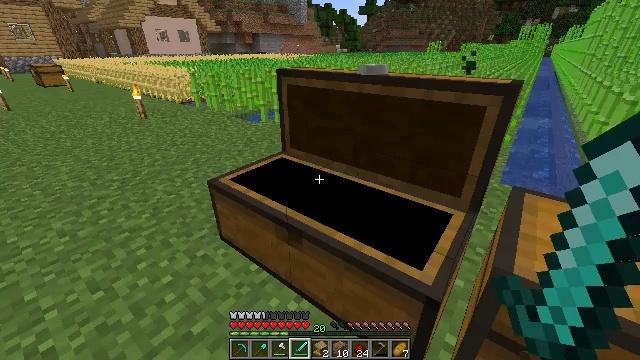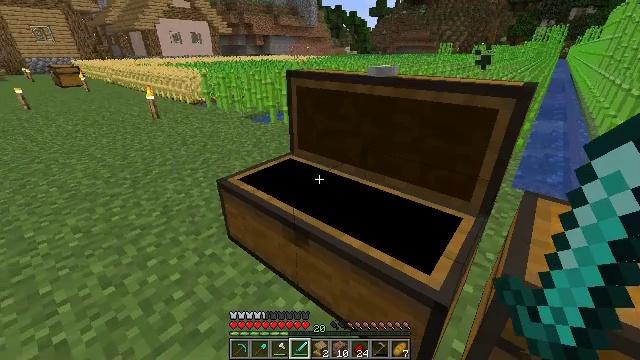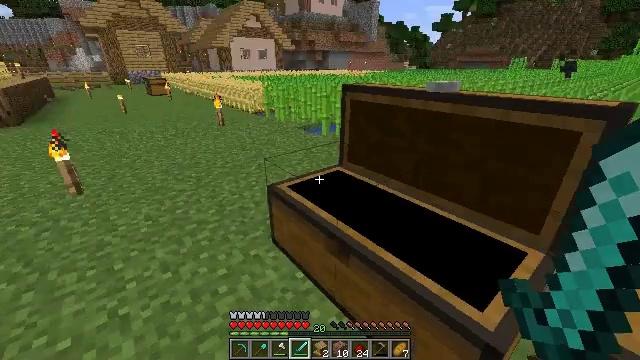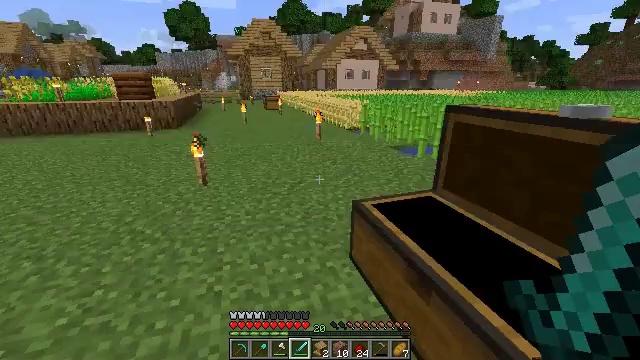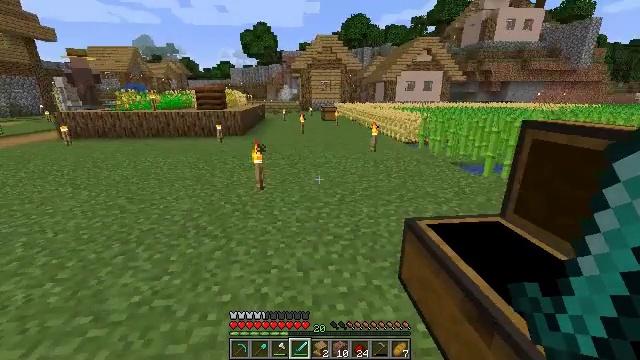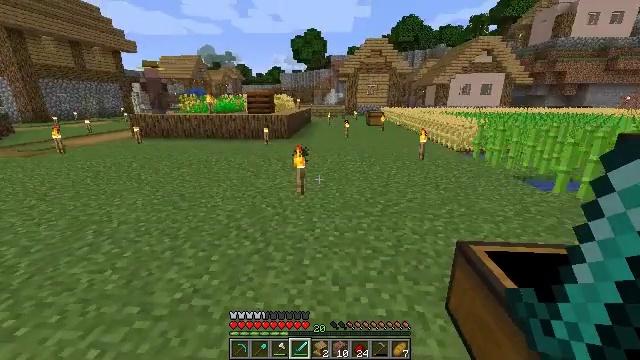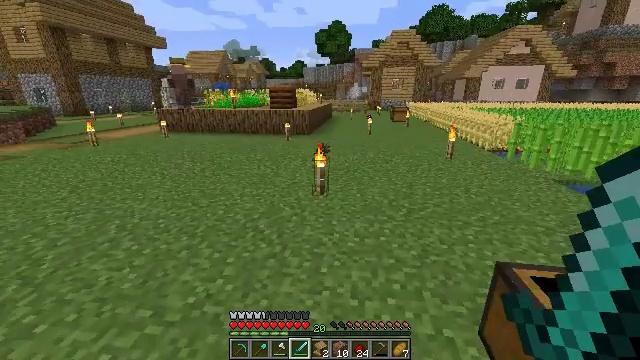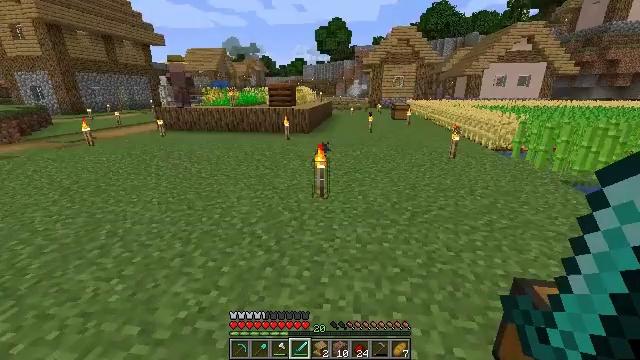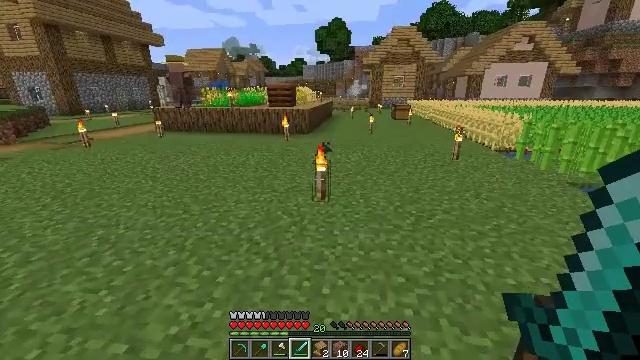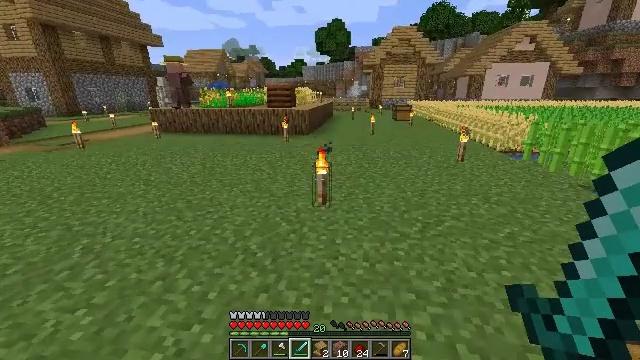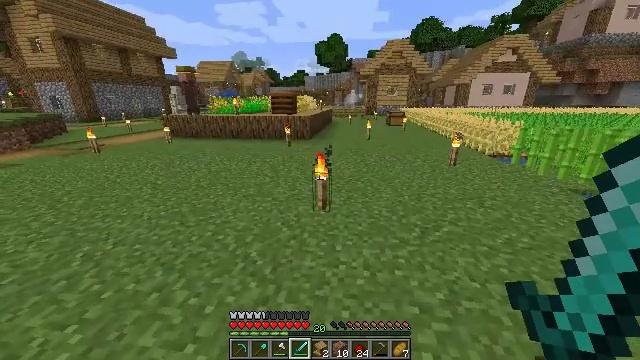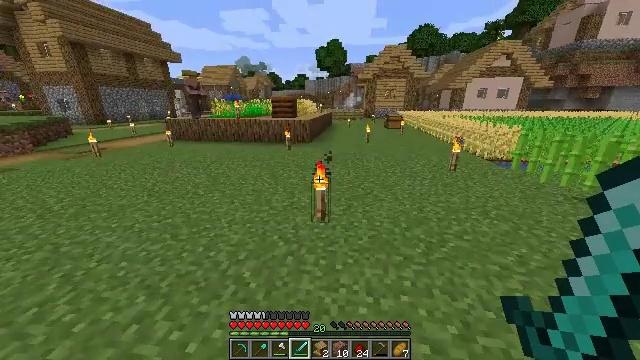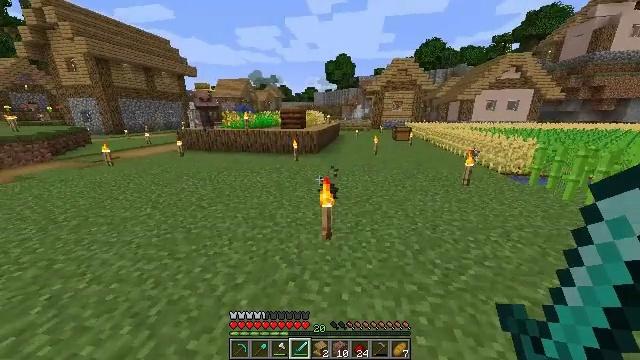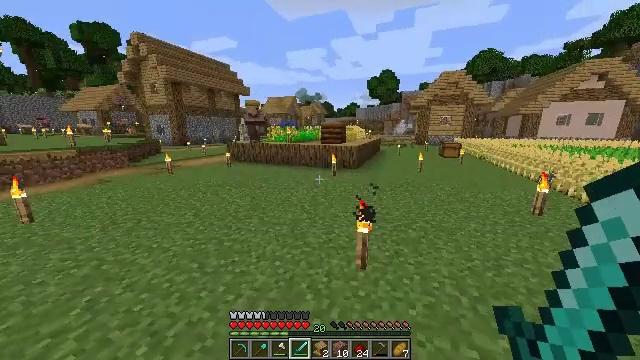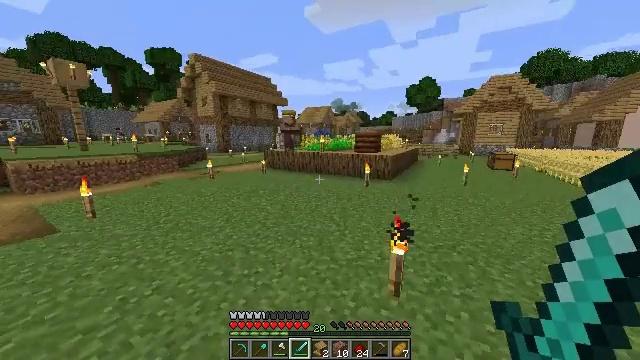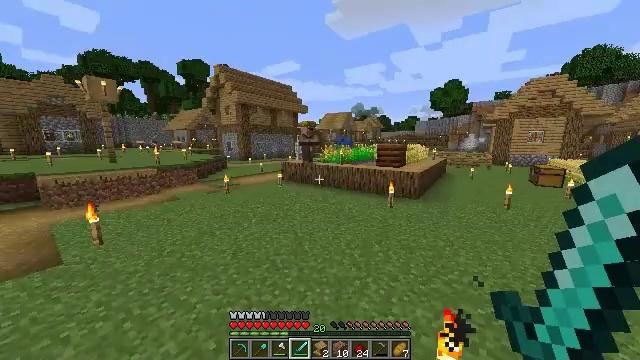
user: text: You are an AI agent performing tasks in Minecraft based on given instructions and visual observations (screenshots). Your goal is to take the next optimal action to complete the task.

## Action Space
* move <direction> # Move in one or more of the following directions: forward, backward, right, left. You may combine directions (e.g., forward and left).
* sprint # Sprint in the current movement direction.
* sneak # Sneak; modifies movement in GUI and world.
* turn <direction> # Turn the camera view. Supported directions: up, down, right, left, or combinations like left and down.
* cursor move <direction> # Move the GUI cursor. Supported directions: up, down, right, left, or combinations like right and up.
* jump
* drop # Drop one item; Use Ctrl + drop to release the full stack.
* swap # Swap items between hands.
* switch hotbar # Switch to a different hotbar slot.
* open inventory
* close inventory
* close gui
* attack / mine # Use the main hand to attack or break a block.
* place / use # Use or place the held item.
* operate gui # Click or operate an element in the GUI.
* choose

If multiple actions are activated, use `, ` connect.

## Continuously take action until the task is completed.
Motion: motion action
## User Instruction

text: Convert a block into lapis lazuli using the crafting table.
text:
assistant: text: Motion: turn left
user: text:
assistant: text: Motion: turn left and up
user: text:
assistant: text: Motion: turn left and up
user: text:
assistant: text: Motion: move forward, turn left and up
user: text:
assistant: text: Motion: move forward, turn left
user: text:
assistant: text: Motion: move forward, turn left and down
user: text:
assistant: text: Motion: move forward
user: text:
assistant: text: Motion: move forward, sprint
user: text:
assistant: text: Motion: move forward, sprint
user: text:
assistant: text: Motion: move forward, sprint
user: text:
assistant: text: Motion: move forward, sprint
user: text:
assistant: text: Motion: move forward, sprint, turn left and up
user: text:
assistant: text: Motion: move forward, sprint, turn left and up
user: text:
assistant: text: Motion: move forward, sprint, turn left and up
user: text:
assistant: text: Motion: move forward, sprint, turn left and up, jump
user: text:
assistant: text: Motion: move forward, sprint, turn left, jump
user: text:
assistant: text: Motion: move forward, sprint, turn left, jump
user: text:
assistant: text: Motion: move forward, sprint, turn left, jump
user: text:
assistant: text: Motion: move forward, sprint, jump
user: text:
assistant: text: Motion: move forward, sprint, jump
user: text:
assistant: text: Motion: move forward, sprint, jump
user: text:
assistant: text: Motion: move forward, sprint, jump
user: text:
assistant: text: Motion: move forward, sprint, jump
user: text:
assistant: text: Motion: move forward, sprint, turn left, jump
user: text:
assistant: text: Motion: move forward, sprint, turn left, jump
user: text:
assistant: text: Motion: move forward, sprint, turn left, jump
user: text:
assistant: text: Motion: move forward, sprint, turn left, jump
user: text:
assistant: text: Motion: move forward, sprint, jump
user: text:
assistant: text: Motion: move forward, sprint, jump
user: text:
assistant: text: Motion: move forward, sprint, jump